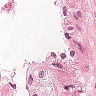
Metastatic tissue present: no